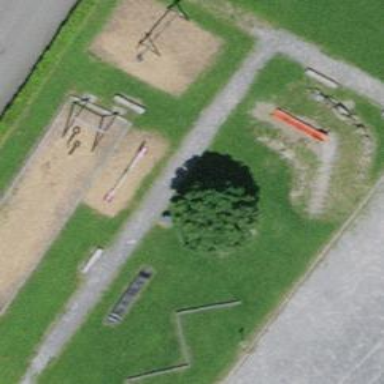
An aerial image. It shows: Playground area for leisure land.